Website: apple
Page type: account-selection
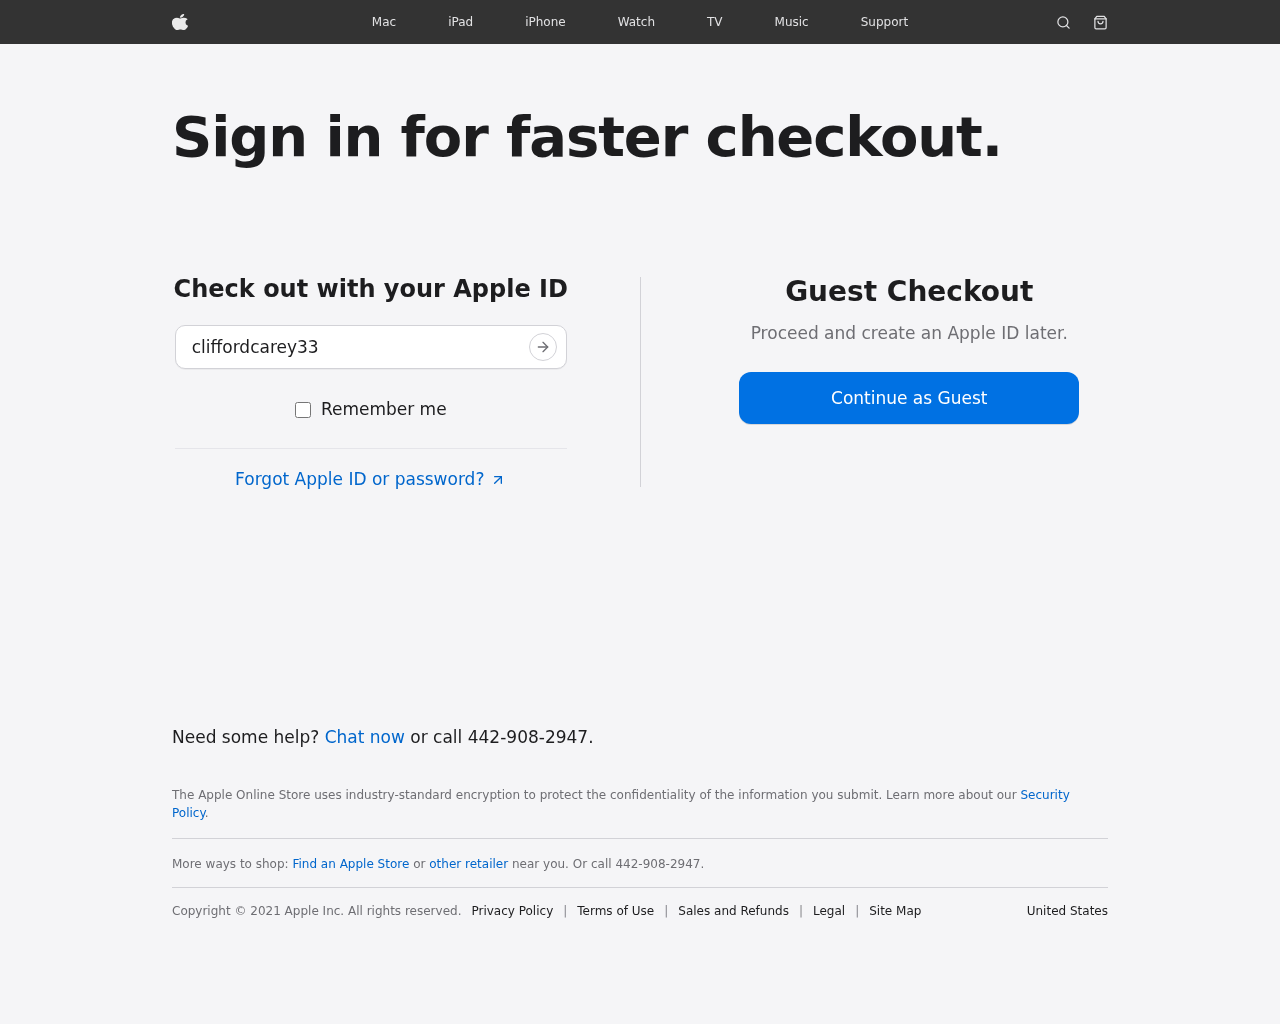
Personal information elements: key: PII_LOGIN_USERNAME
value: cliffordcarey33